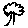
Label: tree